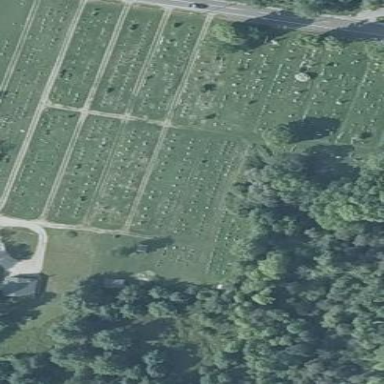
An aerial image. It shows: Cemetery.